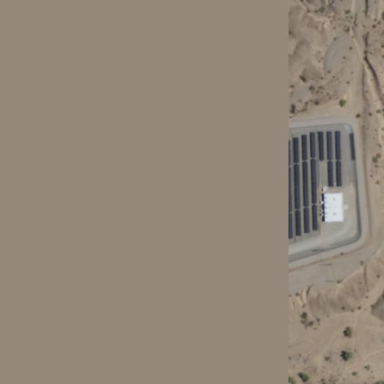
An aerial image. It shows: Industrial area with solar panels.